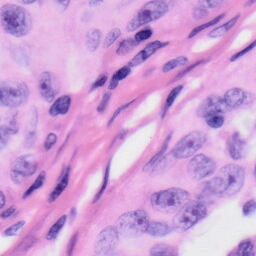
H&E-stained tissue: Skin